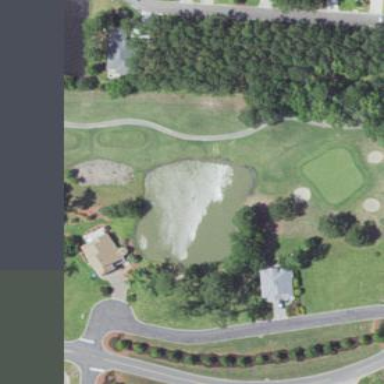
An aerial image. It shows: Scenic view of water hazard on golf course. The natural water feature adds beauty to the landscape.